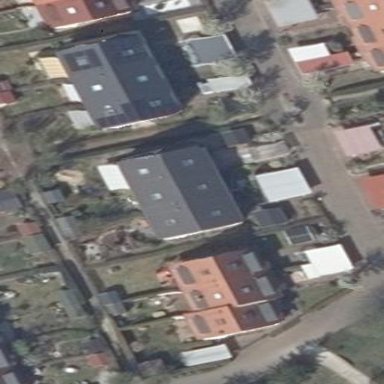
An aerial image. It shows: Terrace-style building with gabled roof.